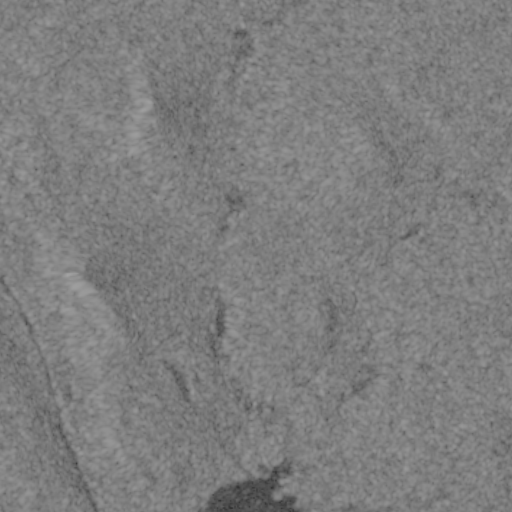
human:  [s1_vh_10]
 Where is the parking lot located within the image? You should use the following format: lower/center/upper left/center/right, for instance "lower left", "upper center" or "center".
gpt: The parking lot is located in the center left of the image.
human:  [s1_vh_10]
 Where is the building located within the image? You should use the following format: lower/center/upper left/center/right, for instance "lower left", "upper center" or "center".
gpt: The building is located in the lower center of the image.
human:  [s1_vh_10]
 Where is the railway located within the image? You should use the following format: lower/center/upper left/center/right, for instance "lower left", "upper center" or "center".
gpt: The railway is located in the upper of the image.
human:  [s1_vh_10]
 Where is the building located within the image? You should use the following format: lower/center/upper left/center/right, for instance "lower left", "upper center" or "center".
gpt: The building is located in the lower center of the image.
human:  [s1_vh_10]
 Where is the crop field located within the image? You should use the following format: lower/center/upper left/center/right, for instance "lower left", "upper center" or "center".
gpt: There is no crop field in the image.

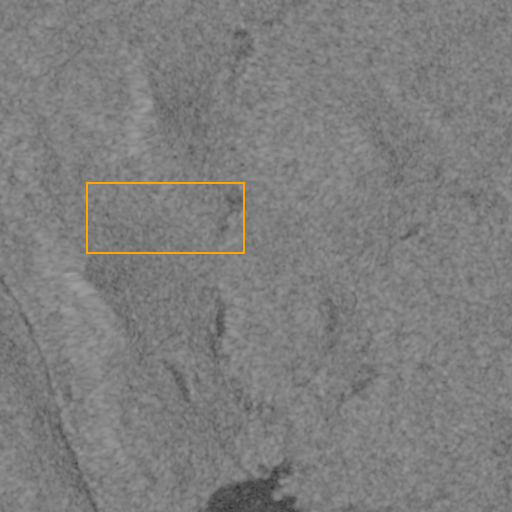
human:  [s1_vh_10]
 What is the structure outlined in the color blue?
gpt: There is no blue outline.
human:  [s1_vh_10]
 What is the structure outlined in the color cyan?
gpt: There is no structure outlined in cyan.